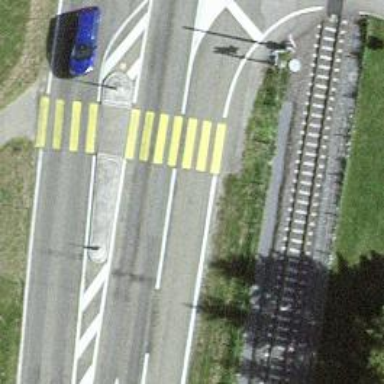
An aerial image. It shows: Zebra crossing on the road.